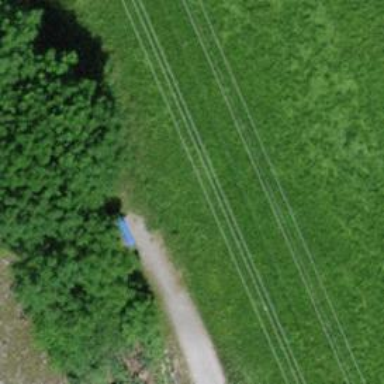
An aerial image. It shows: Blue bench.